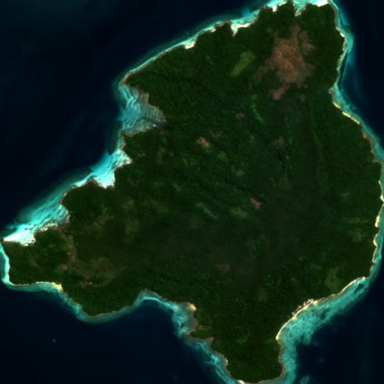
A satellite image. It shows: Island with natural coastline.